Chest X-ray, PA view. Patient: 46 years old, sex F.
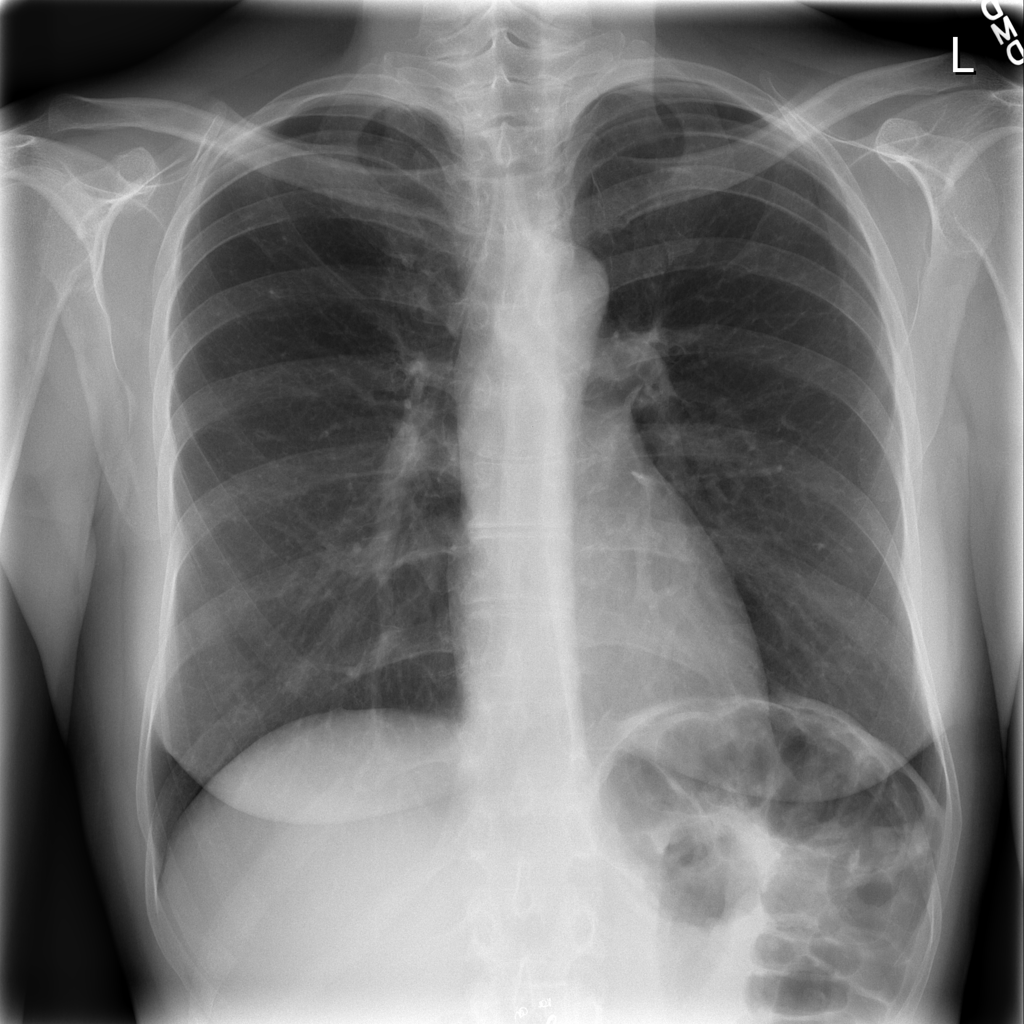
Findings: No Finding